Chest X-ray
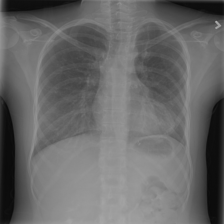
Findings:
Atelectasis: negative
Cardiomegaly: negative
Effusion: negative
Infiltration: negative
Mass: negative
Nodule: negative
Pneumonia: negative
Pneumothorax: negative
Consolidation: negative
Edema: negative
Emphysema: negative
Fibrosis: negative
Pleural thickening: negative
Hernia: negative